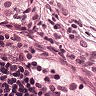
Metastatic tissue present: yes